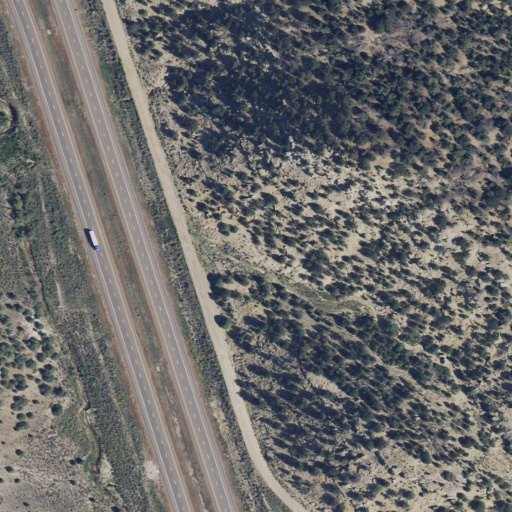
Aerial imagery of valley in Utah named Rock Canyon containing shrub, evergreen forest, open development, medium intensity development, and low intensity development